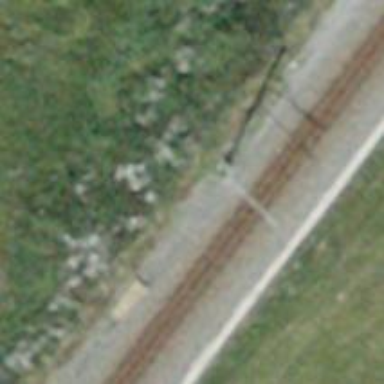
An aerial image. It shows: Catenary mast for power lines.